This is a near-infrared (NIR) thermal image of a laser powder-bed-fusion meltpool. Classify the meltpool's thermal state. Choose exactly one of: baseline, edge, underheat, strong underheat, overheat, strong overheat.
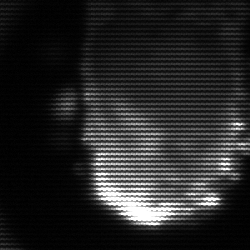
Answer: baseline